Question: I'm currently developing my iOS app and want to depict a graph whose shape is a circle like pie chart, but its radius is dependent on each specific values. Sorry I don't know what the name of such chart is, but I'm sure every sane baseball fans or any sports fans I think should have ever seen such chart. For example, if a team's batting average is the best in the league which consists of 5 teams, its radius is length 5 (or any other length proportional to the other values), and if the same team's earned runs average is fourth in the league, its length is 2, etc, etc... and then those points or "tips" are connected to each other within the chart, and finally the area of the connected figure is filled with any colors.
Sorry for the awful explanation (it's quite difficult for non-English native to explain it more clearly), but my question is, is it feasible to depict such graphs in iOS application? If it can be done in iOS app, how/what library do I use to plot such graphs?
I've read Core Graphics documentation as well as <URL> since it's slow due to network latency. I don't know any other libraries to be as flexible and versatile as the two libraries above.
I use iOS 7.1 and Xcode 5.1.
### [Update]
It's not a bubble chart. Let me explain it a little bit more concretely. The chart is a hexagon if every component of a record or sample is the best among the other competing records or samples and the number of the component to be described is six. In other words, the length of the component from the origin is whatever the longest possible values. But if one component, say, stolen bases, is NOT the best in the samples - say, it's the second best -, then the length of the component from the origin is not the longest; it's the second longest among the samples. And once every components (6 in this case) is plotted on the graph, those plotted points are connected to each other, and it finally is filled with whatever colors to make it the "area" of the record. And then this might be repeated in other records or samples as well. But unlike the bubble chart, one graph is made of one record and six features (or columns or variables) in this case - not all records and one feature (actually, three, but only one is used to make a bubble) which it is in the case of the bubble chart. Hope you get it...
### [Update 2]
I finally got such charts on the Internet! The chart is something like this:
.
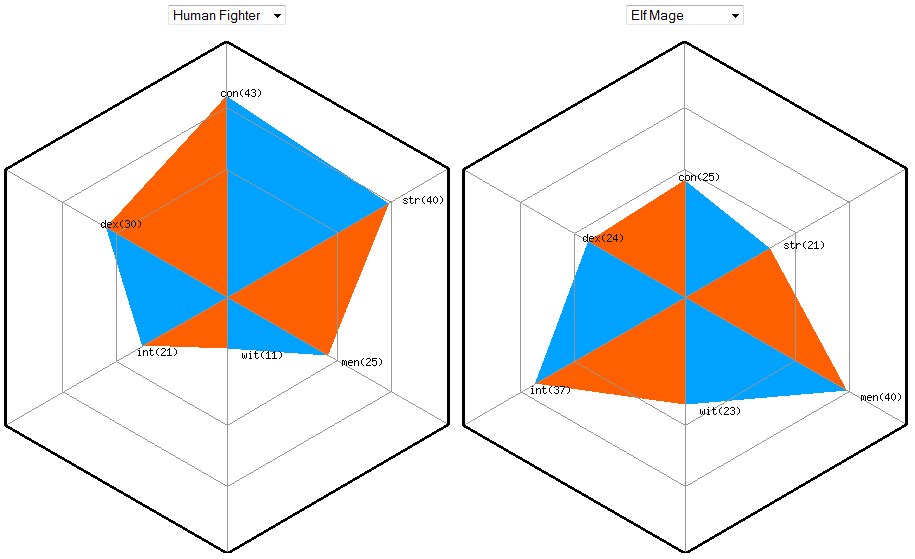
Answer: You're describing a <URL>. You can make one with Core Plot using a scatter plot. Implement one of the following datasource methods to provide custom plot symbols. Use your data to determine the size of each symbol. They can be different shapes and have varying fills and border line styles, too.
'''
-(NSArray *)symbolsForScatterPlot:(CPTScatterPlot *)plot recordIndexRange:(NSRange)indexRange;
-(CPTPlotSymbol *)symbolForScatterPlot:(CPTScatterPlot *)plot recordIndex:(NSUInteger)idx;
'''